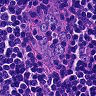
Metastatic tissue present: no